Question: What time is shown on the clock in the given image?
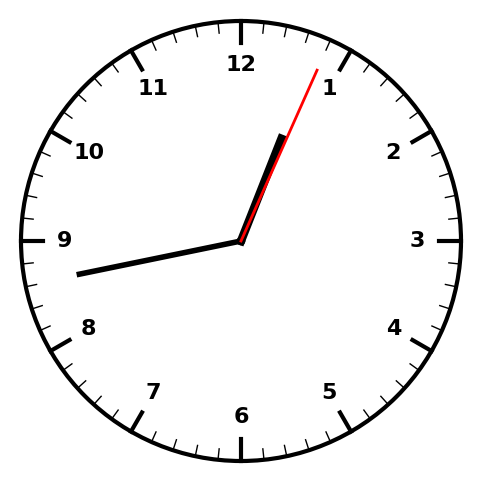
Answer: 12:43:04